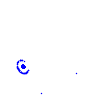
Particle: kaon